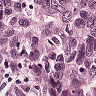
Metastatic tissue present: yes